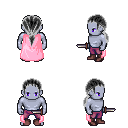
a pixel art fantasy rpg character, male body template, dark elf, purple skin, pink cape, magenta pants, gray ponytail hairstyle, maroon shoes, dagger, four views (front, back, left, right), 2x2 character sprite sheet, small pixel art, hard edges, no anti-aliasing